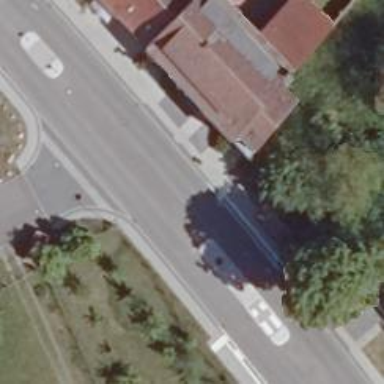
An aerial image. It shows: Traffic calming island.